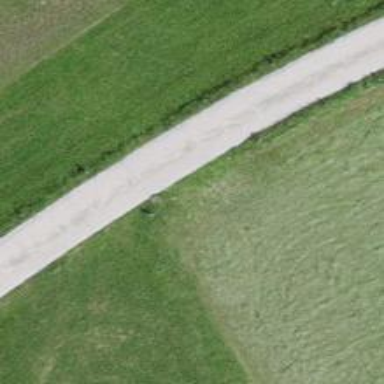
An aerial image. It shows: Unclassified concrete road with grade1 tracktype.